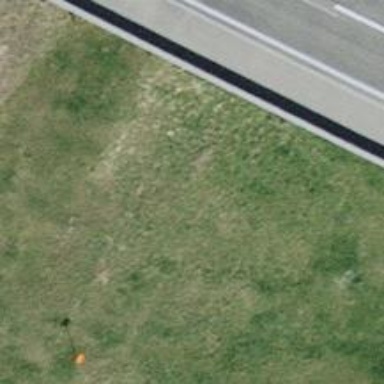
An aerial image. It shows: Pipeline marker.